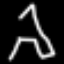
Label: The Eiffel Tower